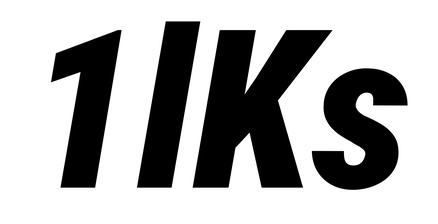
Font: Roboto-Italic_Condensed_Black_Italic